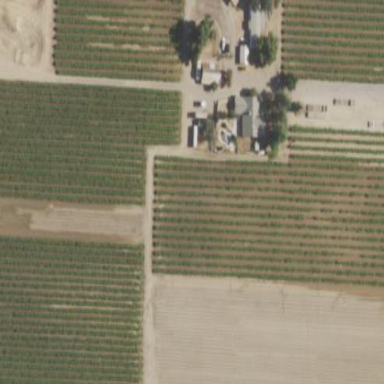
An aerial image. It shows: Beautiful vineyard in the countryside.